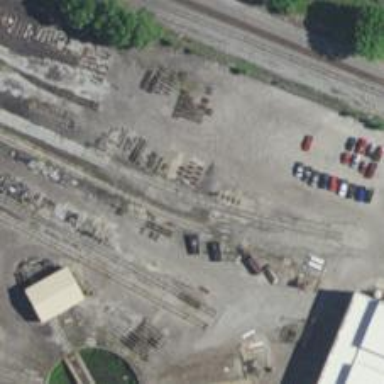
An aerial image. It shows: Railway spur service.